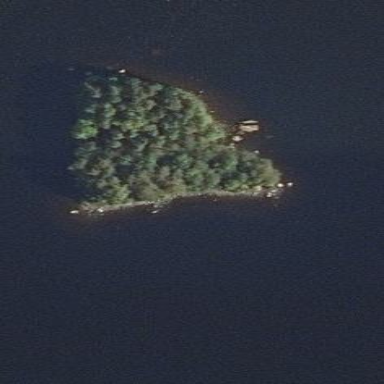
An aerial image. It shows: Islet.